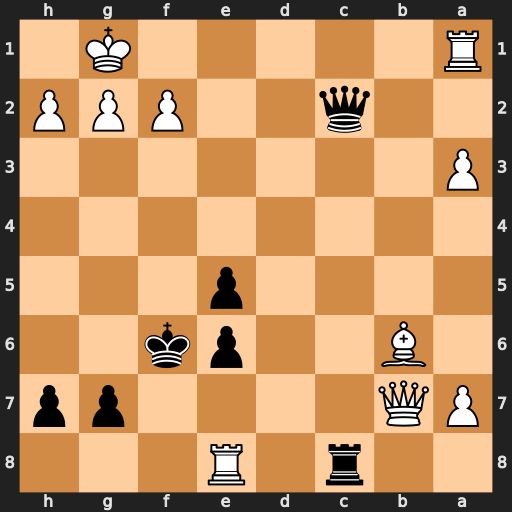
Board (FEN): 2r1R3/PQ4pp/1B2pk2/4p3/8/P7/2q2PPP/R5K1
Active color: b
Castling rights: -
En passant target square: -
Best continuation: Qc1+ Rxc1 Rxc1#